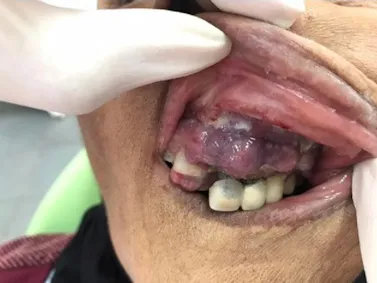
Ulcero-budding gum tumor with repression of the fixed prosthesis.
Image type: medical_photograph (oral_photograph)